Question: How can I add my SoundModel class to the namespace?

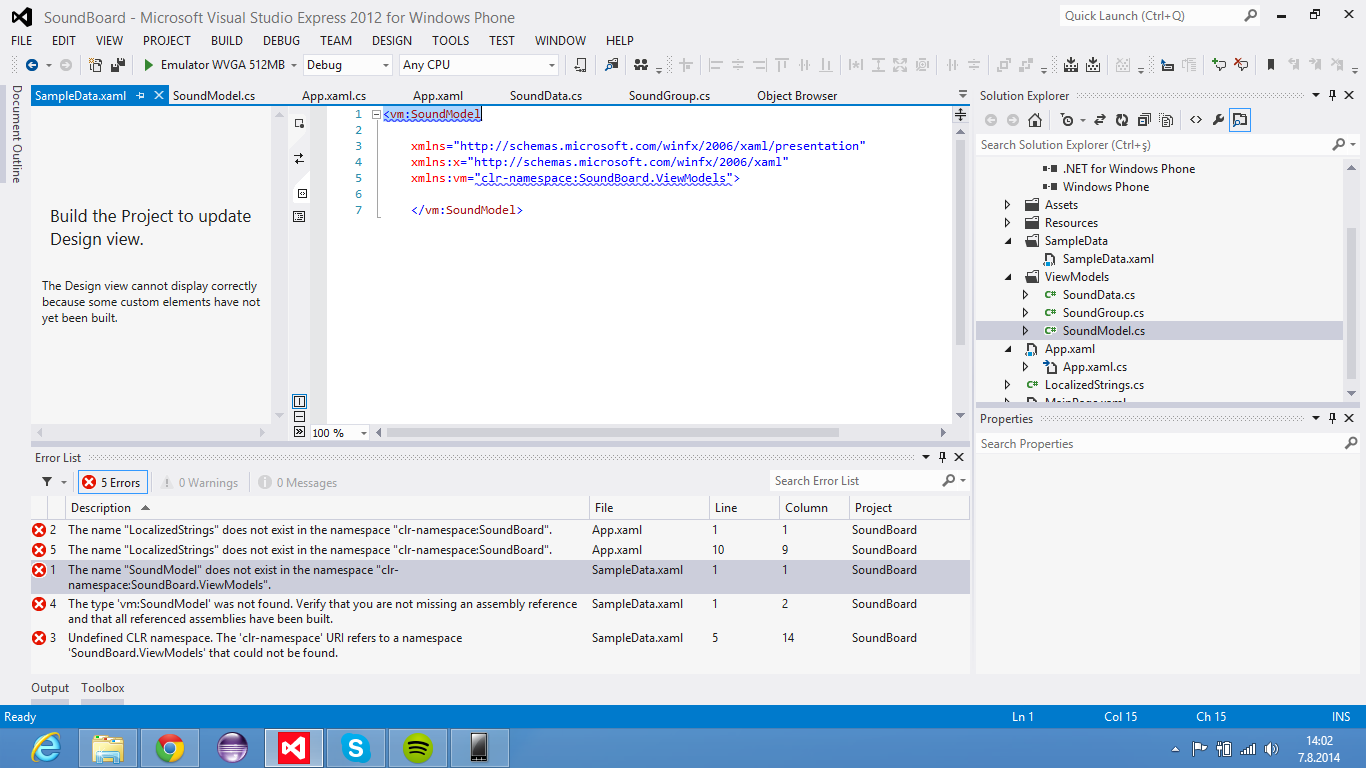
Answer: When I built the project, the error went away.